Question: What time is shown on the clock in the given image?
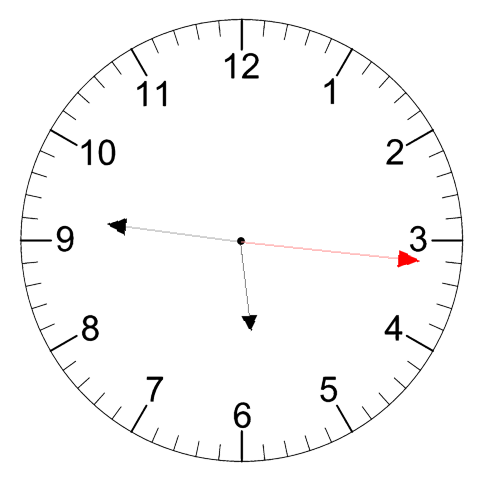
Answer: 05:46:16